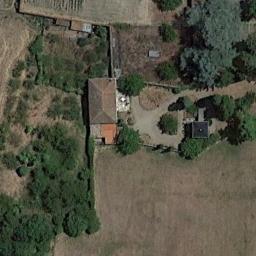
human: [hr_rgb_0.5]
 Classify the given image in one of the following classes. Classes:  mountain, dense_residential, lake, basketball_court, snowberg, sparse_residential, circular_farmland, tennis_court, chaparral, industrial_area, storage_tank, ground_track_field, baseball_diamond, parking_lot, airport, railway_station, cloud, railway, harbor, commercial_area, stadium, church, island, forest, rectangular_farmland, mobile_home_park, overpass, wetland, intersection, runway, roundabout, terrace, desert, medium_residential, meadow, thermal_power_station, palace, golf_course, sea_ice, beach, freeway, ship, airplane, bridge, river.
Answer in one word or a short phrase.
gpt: sparse_residential